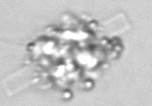
Label: Leptocylindrus_mediterraneus